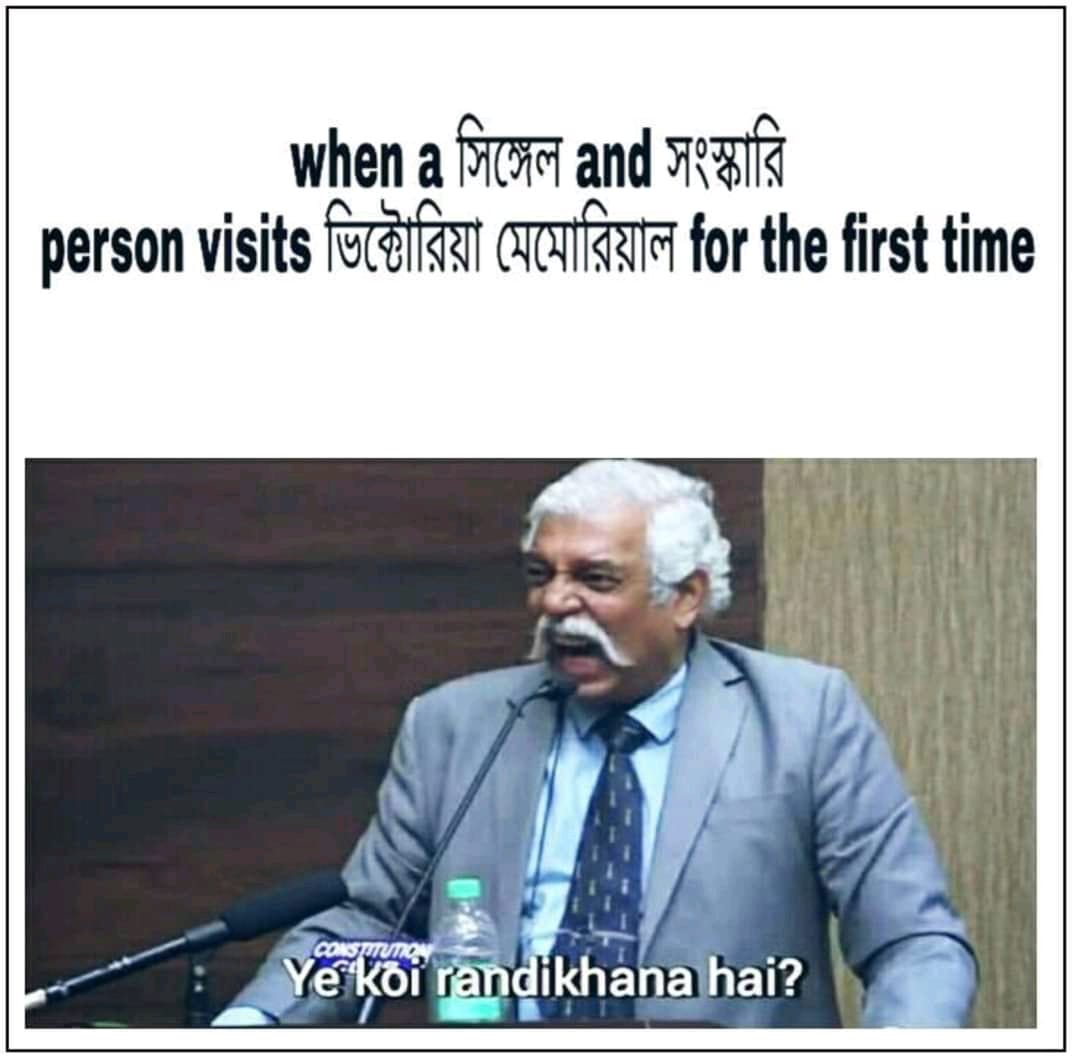
Caption: when a সিঙ্গেল and সংস্কারি person visits  ভিক্টোরিয়া মেমোরিয়াল for the first time  Ye hoi randikhana hai?
Label: hate